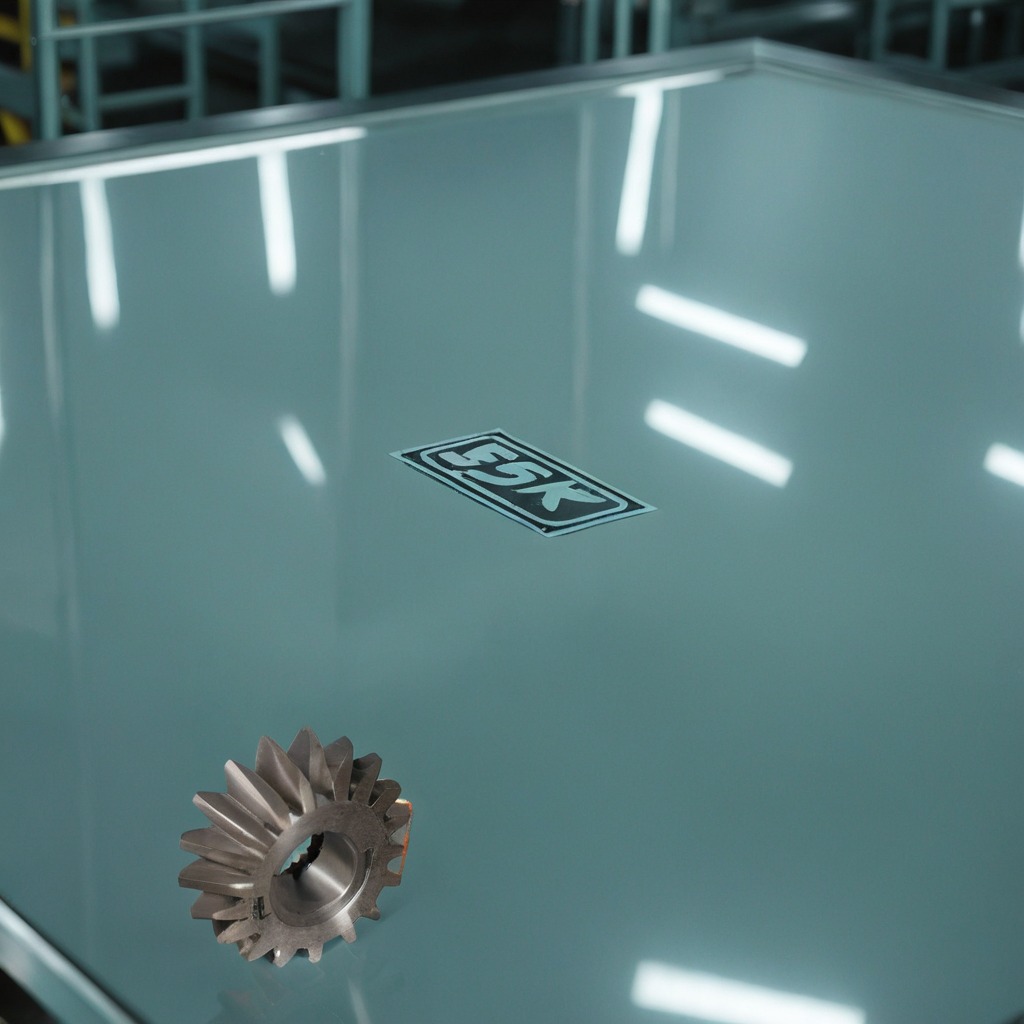
A steel gear with teeth is lying on the table in the ship maintenance bay industrial lighting.